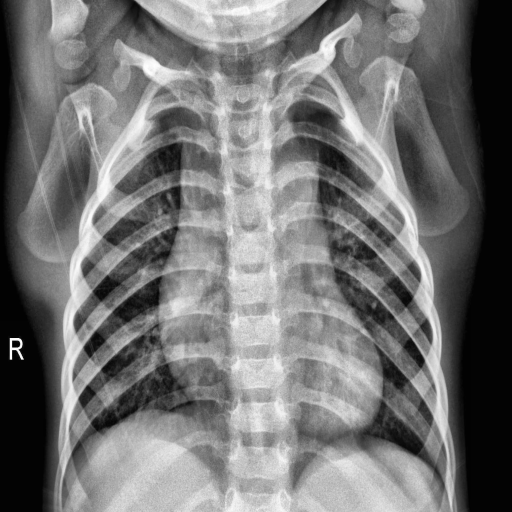
Finding: NORMAL